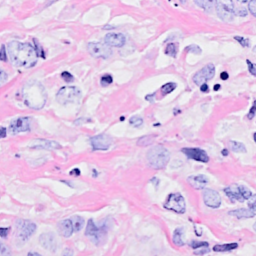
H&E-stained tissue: Breast